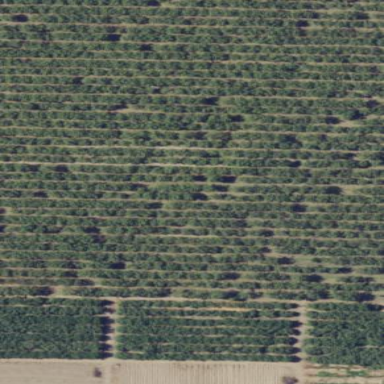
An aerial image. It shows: Orchard filled with almond trees.